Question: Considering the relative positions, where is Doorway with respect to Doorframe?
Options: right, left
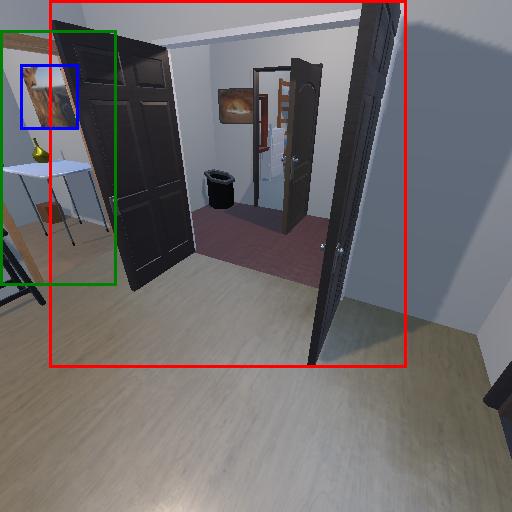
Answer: right